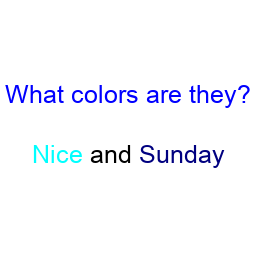
Color: cyan, navy
Background color: white
Question text color: blue